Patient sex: F
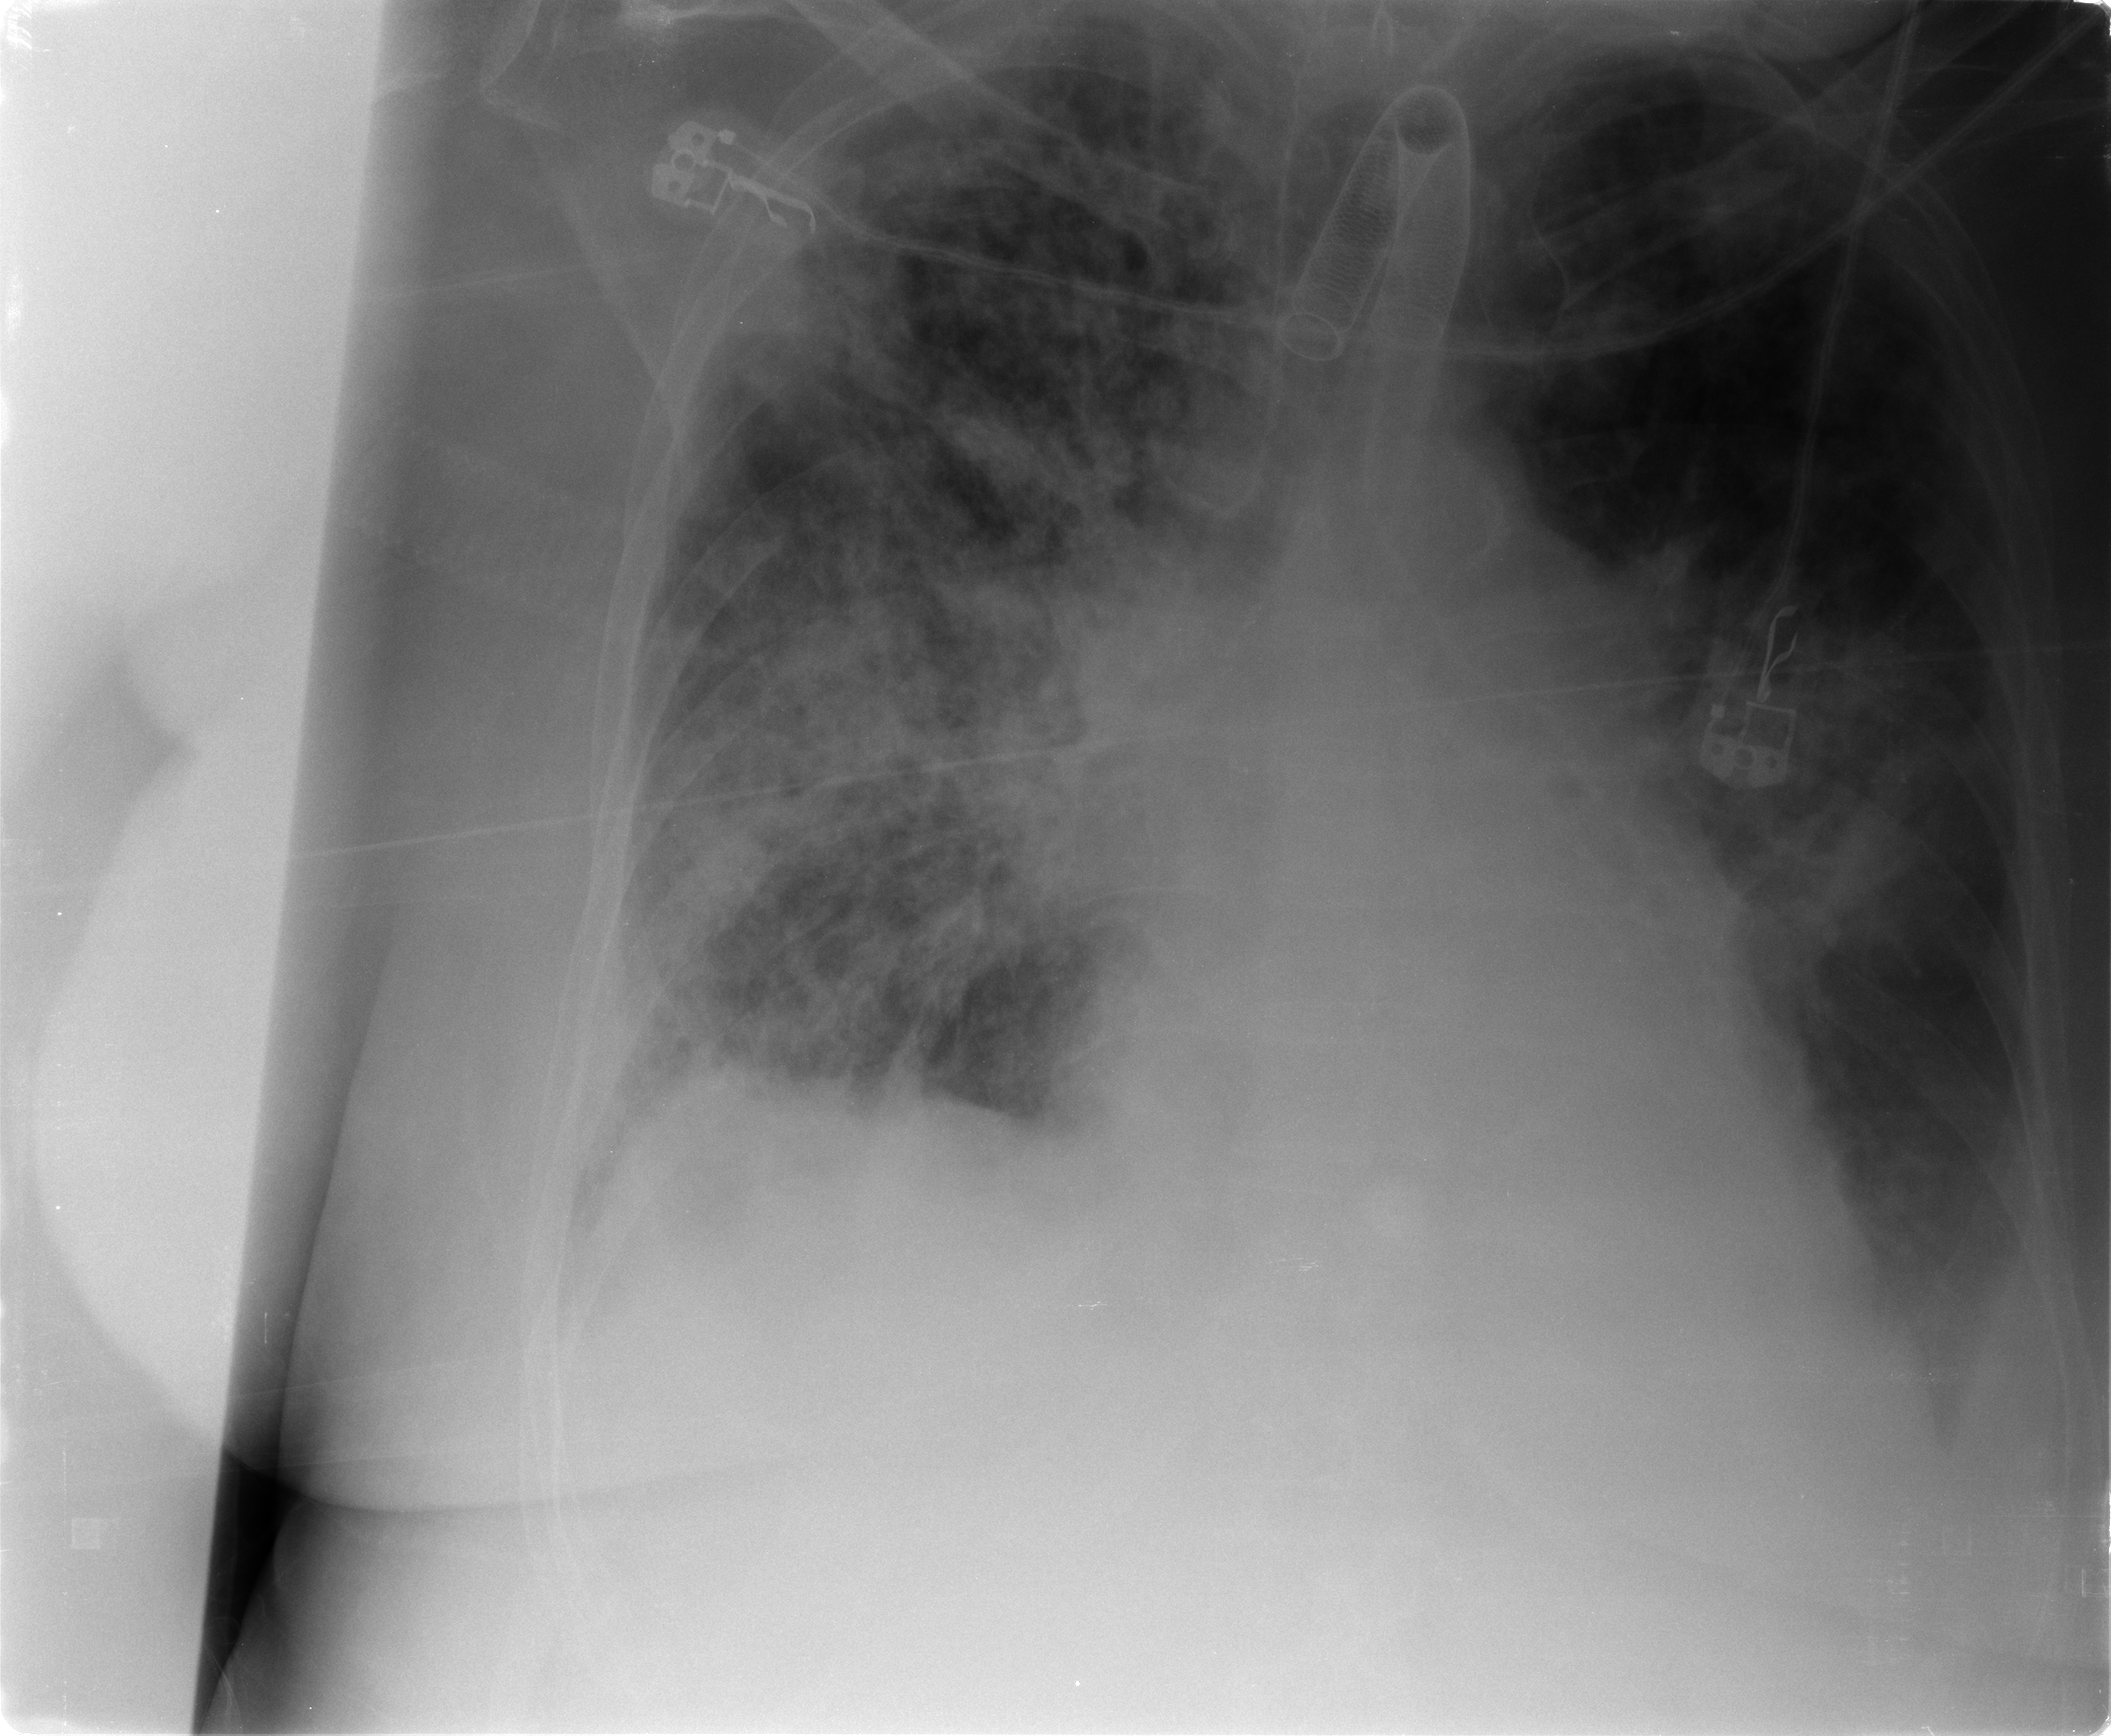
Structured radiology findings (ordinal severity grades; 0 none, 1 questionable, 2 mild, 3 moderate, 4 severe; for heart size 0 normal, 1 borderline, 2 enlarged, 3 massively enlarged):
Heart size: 2
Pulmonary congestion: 3
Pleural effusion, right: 2
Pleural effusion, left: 2
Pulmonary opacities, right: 4
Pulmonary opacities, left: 3
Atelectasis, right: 3
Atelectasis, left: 2